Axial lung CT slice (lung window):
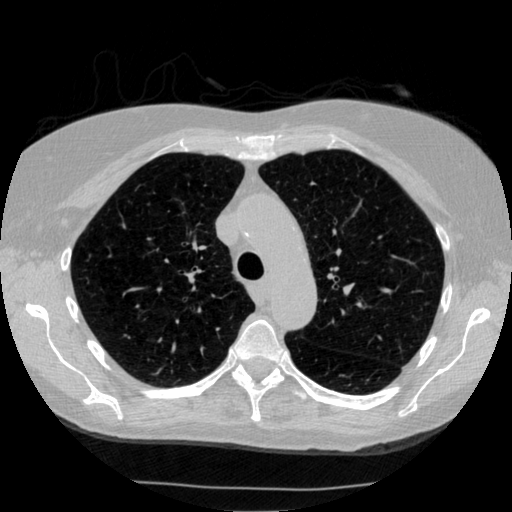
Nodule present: no